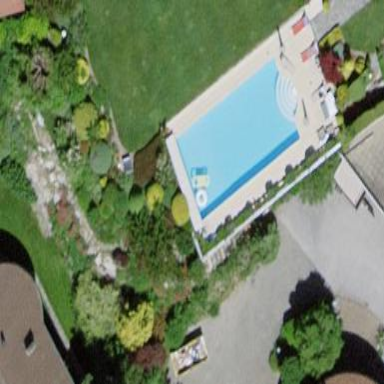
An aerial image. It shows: Swimming pool located in leisure land.